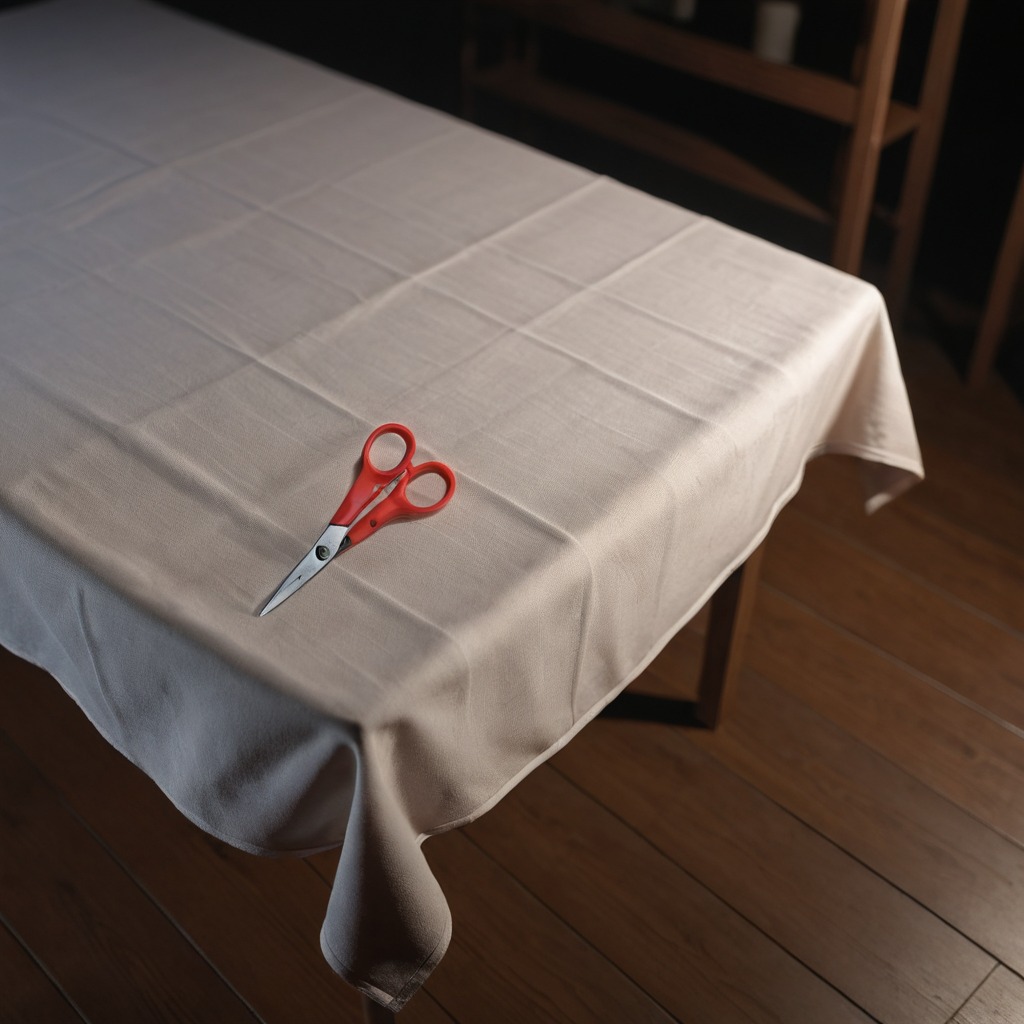
A scissor is lying on the wooden table.